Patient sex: F
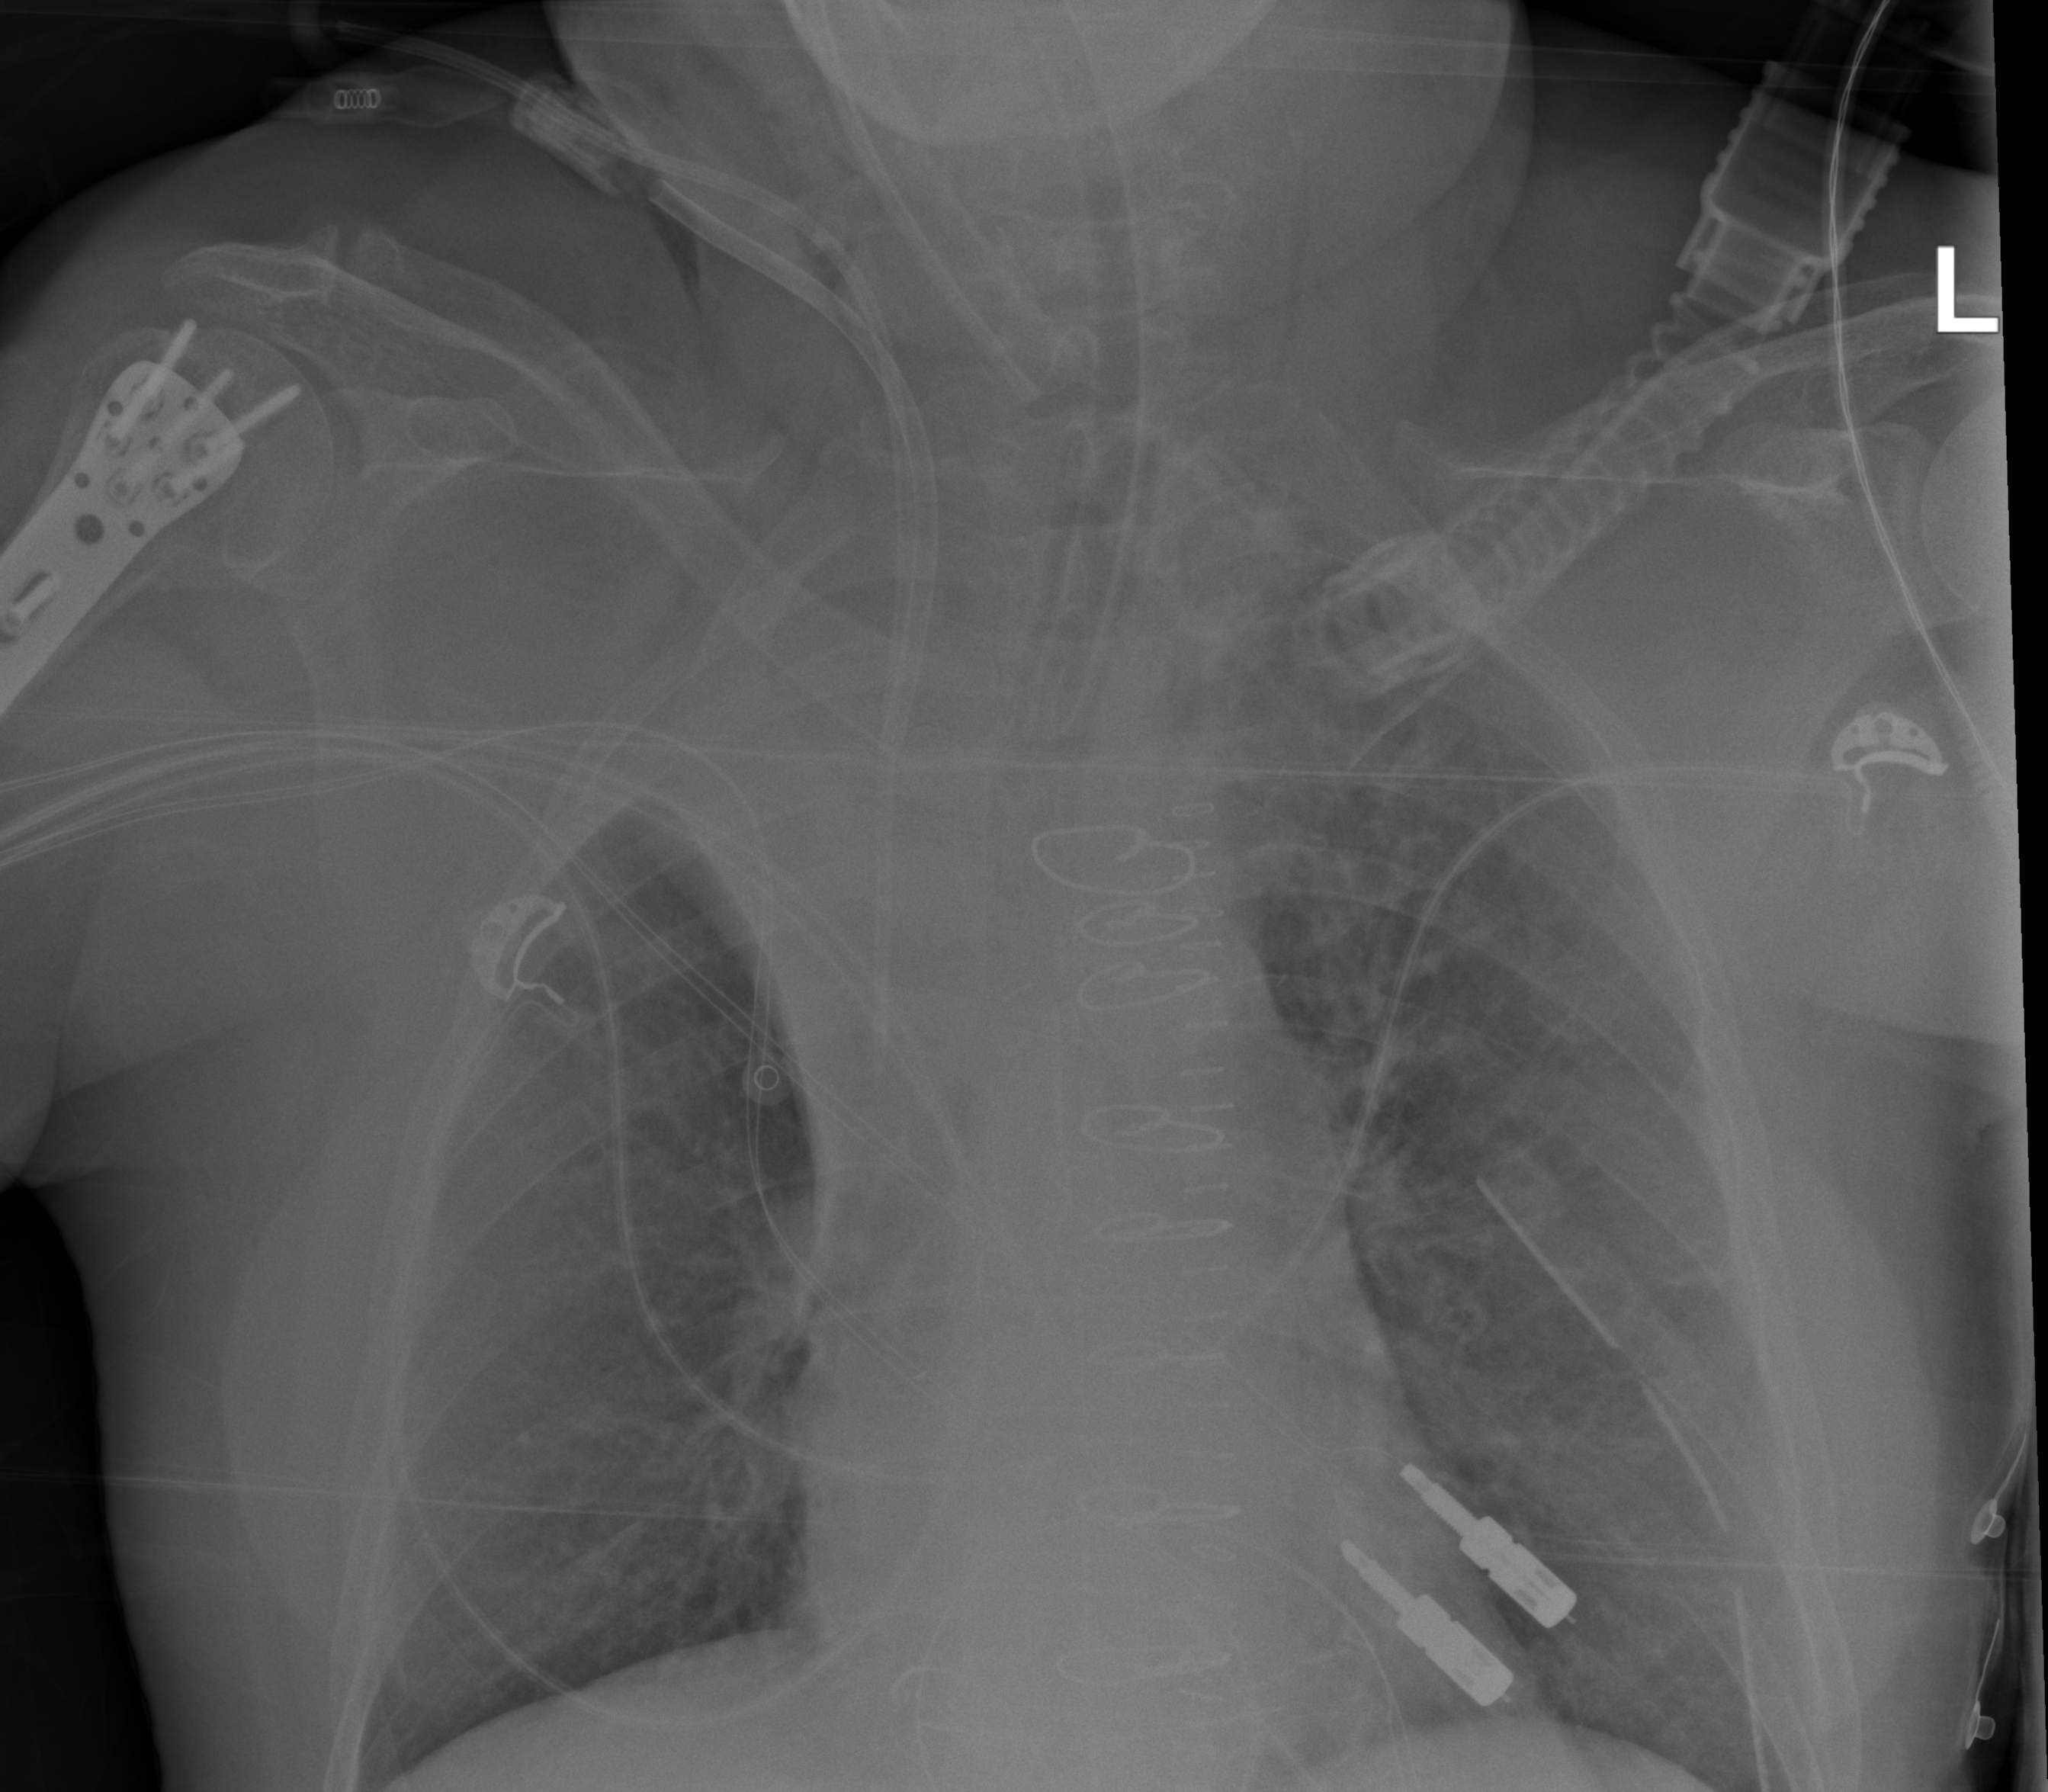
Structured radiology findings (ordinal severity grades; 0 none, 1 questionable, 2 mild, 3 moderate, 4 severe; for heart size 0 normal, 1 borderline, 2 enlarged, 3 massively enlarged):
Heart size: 0
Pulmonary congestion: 2
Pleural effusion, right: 0
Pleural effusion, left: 0
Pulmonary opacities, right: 0
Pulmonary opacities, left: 0
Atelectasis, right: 3
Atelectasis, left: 0